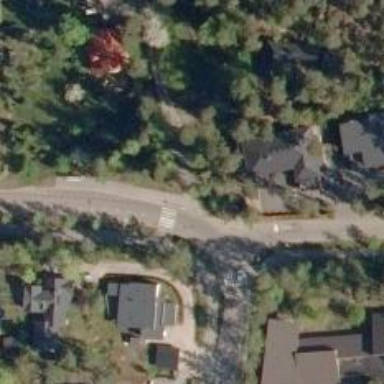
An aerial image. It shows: Road with "give way" sign.